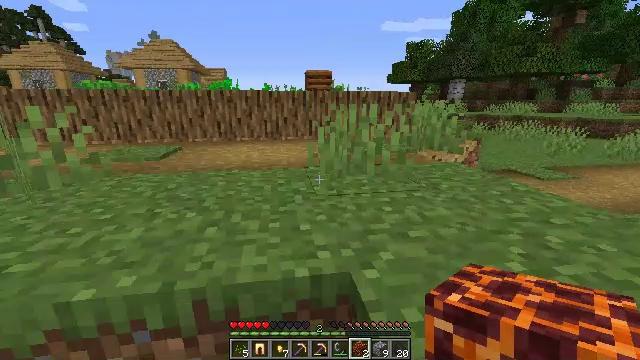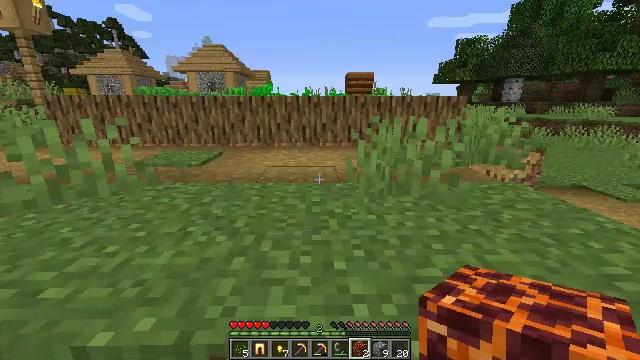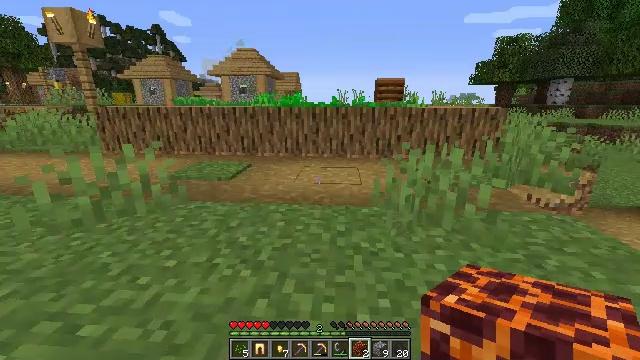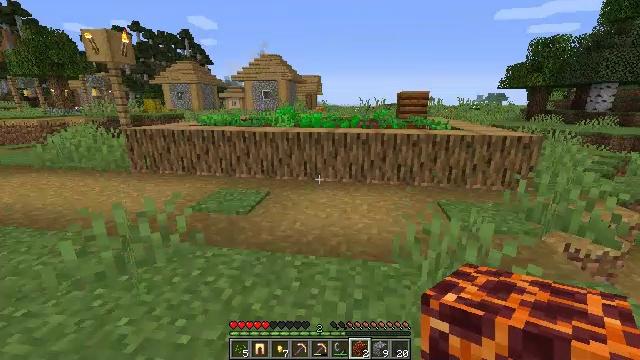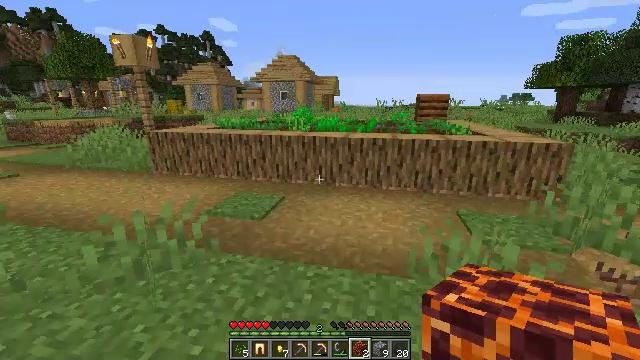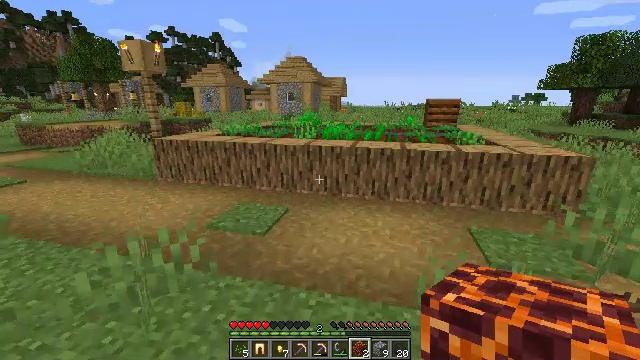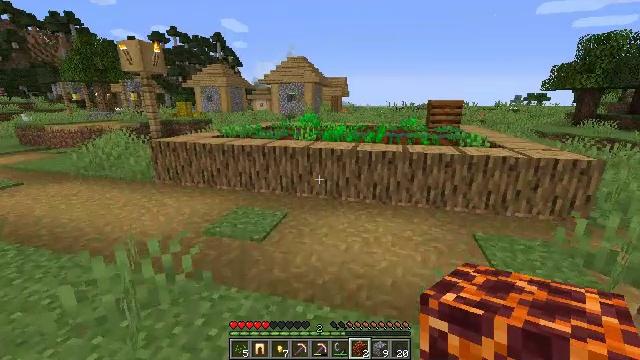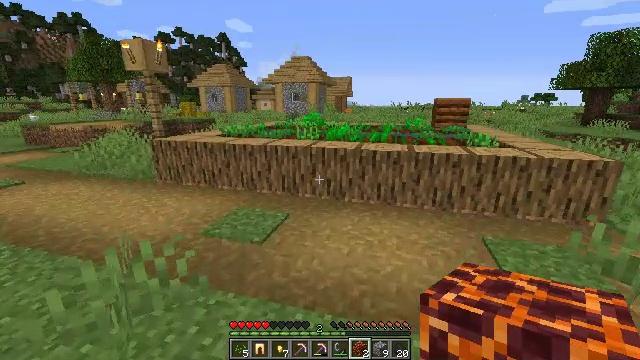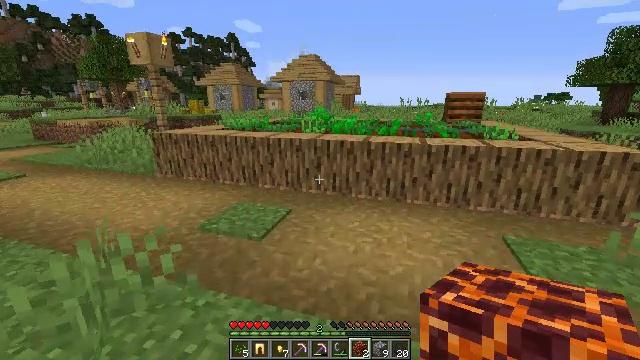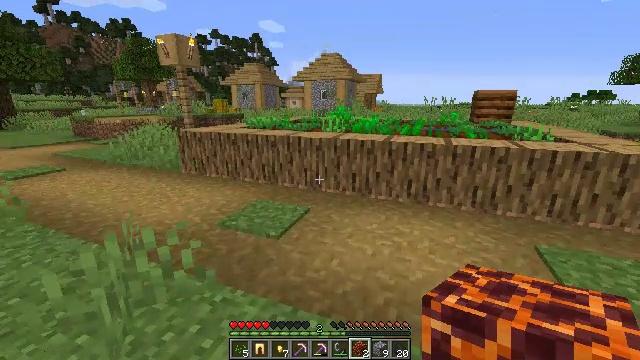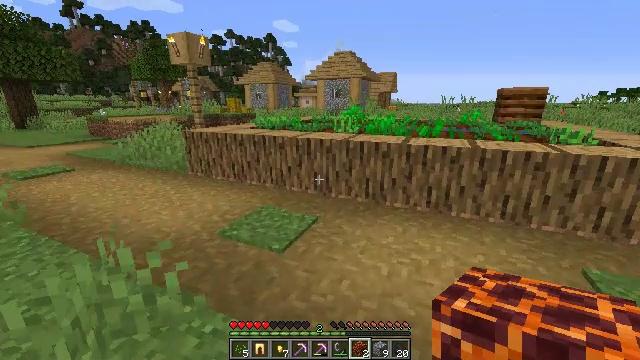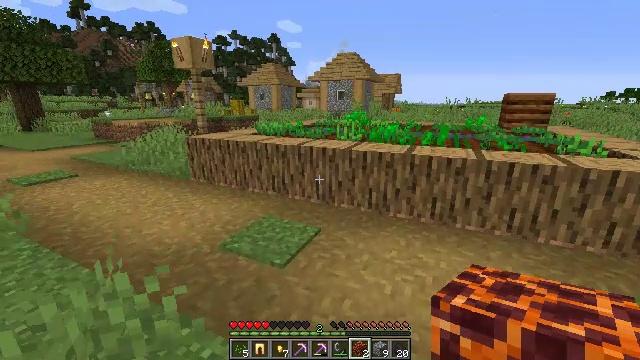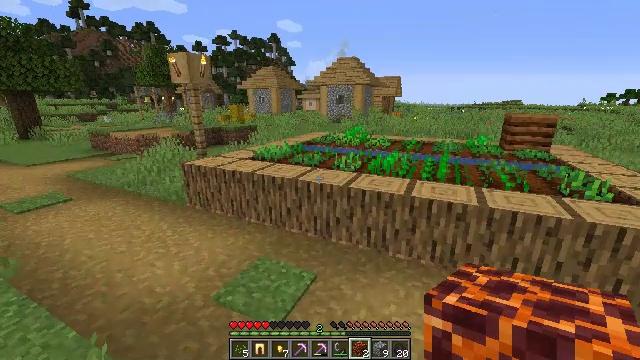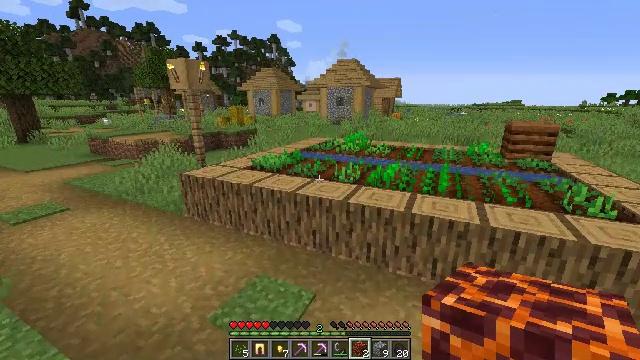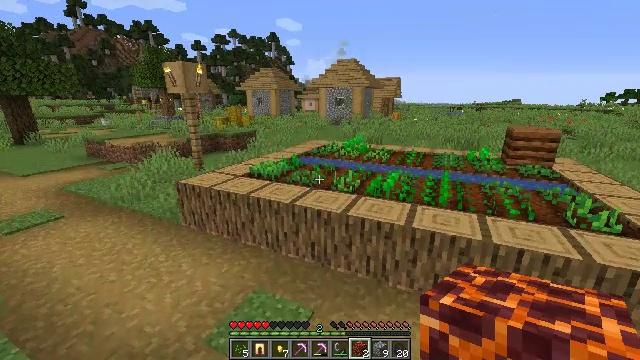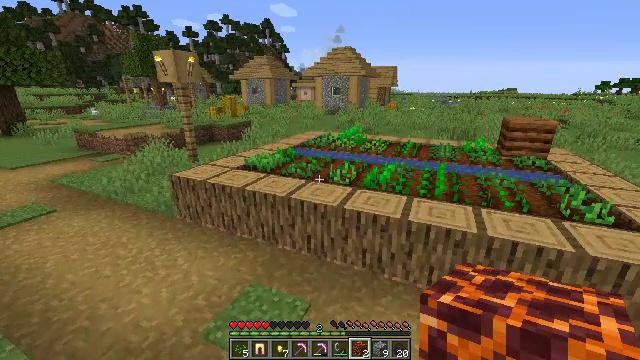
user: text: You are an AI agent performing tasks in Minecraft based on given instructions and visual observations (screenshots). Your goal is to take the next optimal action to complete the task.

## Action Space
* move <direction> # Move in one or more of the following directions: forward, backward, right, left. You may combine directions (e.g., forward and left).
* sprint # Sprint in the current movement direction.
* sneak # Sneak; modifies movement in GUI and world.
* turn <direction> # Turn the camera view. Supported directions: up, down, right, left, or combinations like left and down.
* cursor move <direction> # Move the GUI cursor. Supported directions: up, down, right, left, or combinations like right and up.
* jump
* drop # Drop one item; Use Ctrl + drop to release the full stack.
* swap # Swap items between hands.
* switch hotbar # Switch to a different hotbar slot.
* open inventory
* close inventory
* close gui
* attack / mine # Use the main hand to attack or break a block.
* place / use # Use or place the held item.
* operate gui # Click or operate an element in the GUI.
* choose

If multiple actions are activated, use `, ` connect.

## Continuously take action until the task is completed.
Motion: motion action
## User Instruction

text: Break the tree to get oak logs.
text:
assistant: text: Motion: move forward, turn left, jump
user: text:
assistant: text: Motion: move forward, turn left, jump
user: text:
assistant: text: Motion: move forward, turn left, jump
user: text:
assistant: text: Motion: move forward, turn left, jump
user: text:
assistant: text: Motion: move forward, turn left, jump
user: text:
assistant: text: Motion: move forward, jump
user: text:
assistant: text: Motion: move forward, jump
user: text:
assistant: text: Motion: move forward, turn left, jump
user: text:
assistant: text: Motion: move forward, turn left, jump
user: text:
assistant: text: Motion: move forward, turn left, jump
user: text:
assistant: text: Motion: move forward, jump
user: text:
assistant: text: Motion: move forward, jump
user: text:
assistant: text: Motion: move forward, jump
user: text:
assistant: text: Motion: move forward, jump
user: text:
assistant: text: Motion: move forward, turn down, jump
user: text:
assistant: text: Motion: move forward, turn down, jump
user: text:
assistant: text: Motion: move forward, turn right and down, jump
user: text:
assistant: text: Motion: move forward, jump
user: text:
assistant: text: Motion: move forward, turn right, jump
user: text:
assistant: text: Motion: move forward, turn right, jump
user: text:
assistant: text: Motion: move forward, turn right and down, jump
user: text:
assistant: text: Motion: move forward, turn right, jump
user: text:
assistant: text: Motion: move forward, jump
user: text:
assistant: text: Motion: move forward, jump
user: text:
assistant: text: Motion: move forward
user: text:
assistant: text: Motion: attack / mine
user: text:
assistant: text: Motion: attack / mine
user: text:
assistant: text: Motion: attack / mine
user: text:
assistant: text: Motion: attack / mine
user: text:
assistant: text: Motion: attack / mine